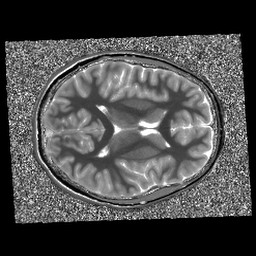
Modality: T1map
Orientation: axial
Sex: female
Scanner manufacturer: siemens
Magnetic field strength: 3 T
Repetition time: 5 s
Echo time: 0.00355 s